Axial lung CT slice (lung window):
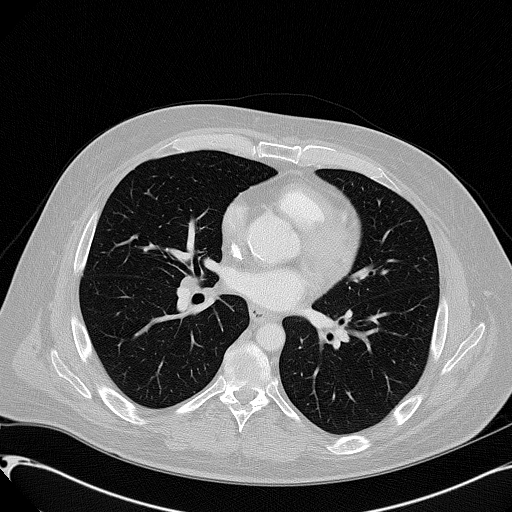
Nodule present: no